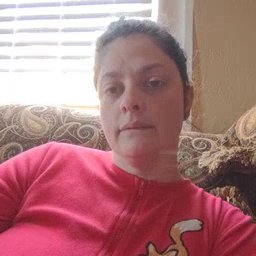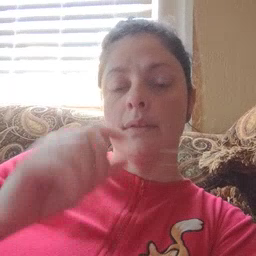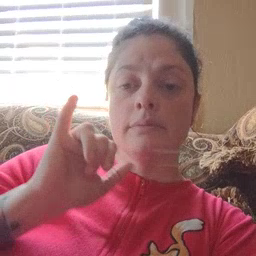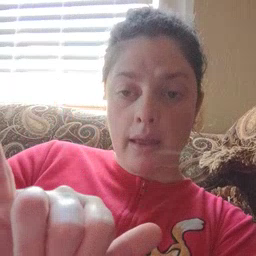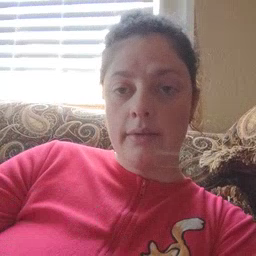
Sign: stay